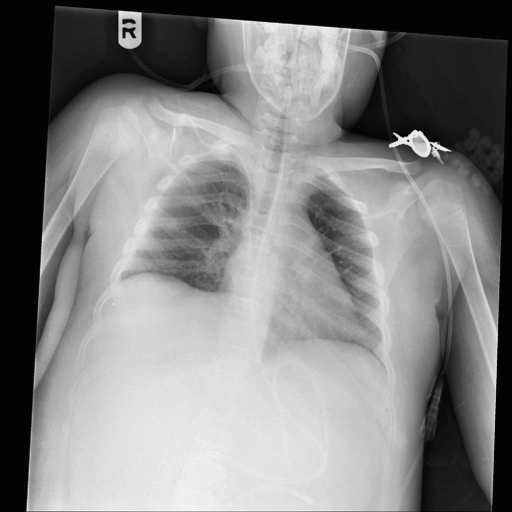
Finding: NORMAL